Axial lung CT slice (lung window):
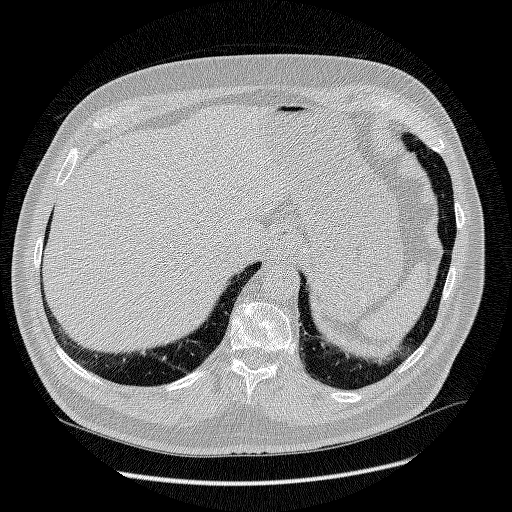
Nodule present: no